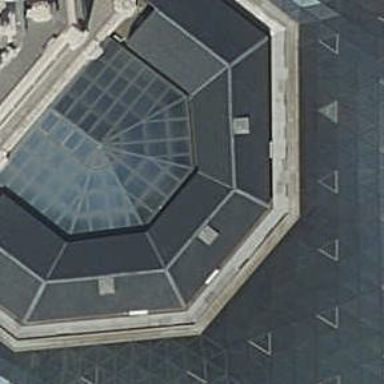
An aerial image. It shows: The roof of the building has glass mansard design.